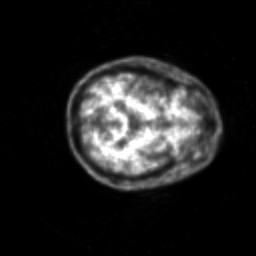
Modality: PET
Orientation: axial
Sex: male
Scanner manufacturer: siemens